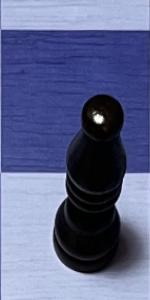
Label: Bishop_Black